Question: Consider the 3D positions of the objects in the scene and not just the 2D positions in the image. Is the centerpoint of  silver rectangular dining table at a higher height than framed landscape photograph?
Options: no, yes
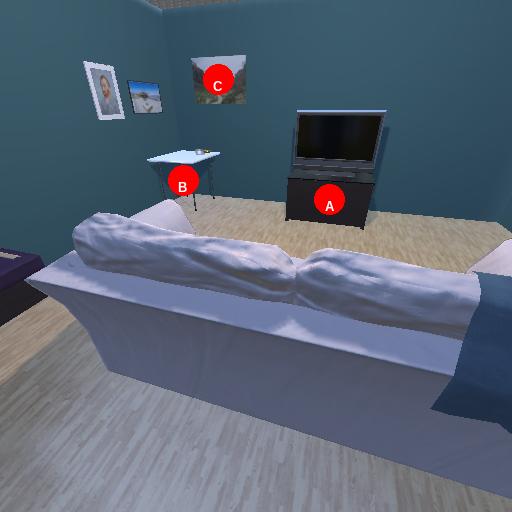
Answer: no